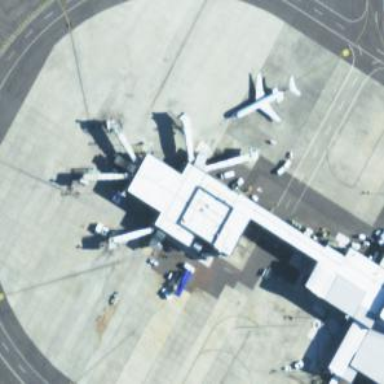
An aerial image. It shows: Airport gate.